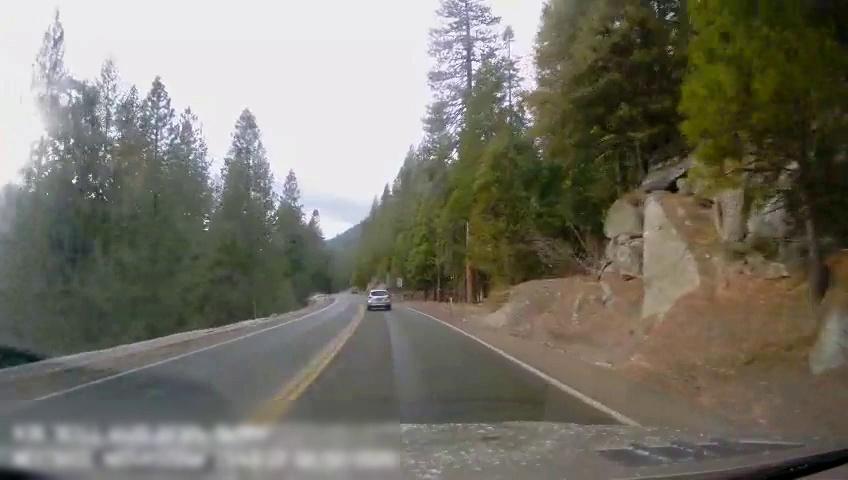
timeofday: Day
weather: Sunny
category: Drivable Space
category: Vehicles | SUV
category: Lanes | Alternate Lane
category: Lanes | Current Lane
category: Lanes | Opposite Lane
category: Lanes | Opposite Lane
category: Traffic | Signs